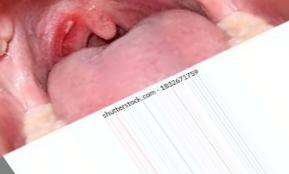
Condition: Mouth Ulcer